Question: It turns out that a store cannot have duplicate IDs. When i remove this field, records display - which means the grid is not respecting the 'pageSize'
I'm having an issue getting all my store records to display in my grid. The data is returning appropriately from a JSON request, and the pagingtoolbar behaves correctly.
Here's my store:
'''
var store = Ext.create('Ext.data.Store', {
storeId : 'resultsetstore',
autoLoad : false,
model : model,
pageSize : itemsPerPage, // 3
proxy: {
type : 'ajaxwithpayload', //custom ajax proxy to read 'jsonData'
url : 'MCApp',
jsonData: searchquery,
reader: {
type : 'json',
root : 'elements'
}
}
});
'''
I load the store here, and all the correct results are returned:
'''
store.load({
params: { start: 0, limit: itemsPerPage },
callback : function(records, operation, success) {
if(success) {
mainresponse = operation.response.responseText;
if( mainresponse.length == 0 ){
alert('No results returned');
return;
}
var jsonResponse = Ext.JSON.decode(mainresponse);
}
else {
alert('Search Failed: Could not reach the server');
}
'''
And lastly, a simple grid with 'pagingtoolbar':
'''
var grid = Ext.create('Ext.grid.Panel', {
title: 'Test Data',
store: store,
columns: [{
text: 'Technical Name',
dataIndex: 'tech'
}, {
text: 'ID',
dataIndex: 'element.id'
}, {
text: 'Name',
dataIndex: 'name',
mapping: 'element.name'
}, {
text: 'View',
dataIndex: 'view'
}, {
text: 'Description',
dataIndex: 'description'
}],
dockedItems: [{
xtype: 'pagingtoolbar',
store: store,
pageSize: itemsPerPage,
dock: 'bottom',
displayInfo: true
}],
renderTo: Ext.getBody()
});
'''
The problem here is that not all of my results load into the grid. It seems that when a duplicate ID is encountered, it cuts the results short. That be the problem, just my guess
In my logs I see all the data I need returned. In the picture below, I should have with the same 'Element ID 001', however only one is displayed:

Another thing to note is that when I click the Next Button on my pagingtoolbar, the results do not change, and it also reads as a on my console. I'm not sure if it's supposed to do that or be a ?
I used lightning bolts to show how it is that this isn't working
Any ideas?
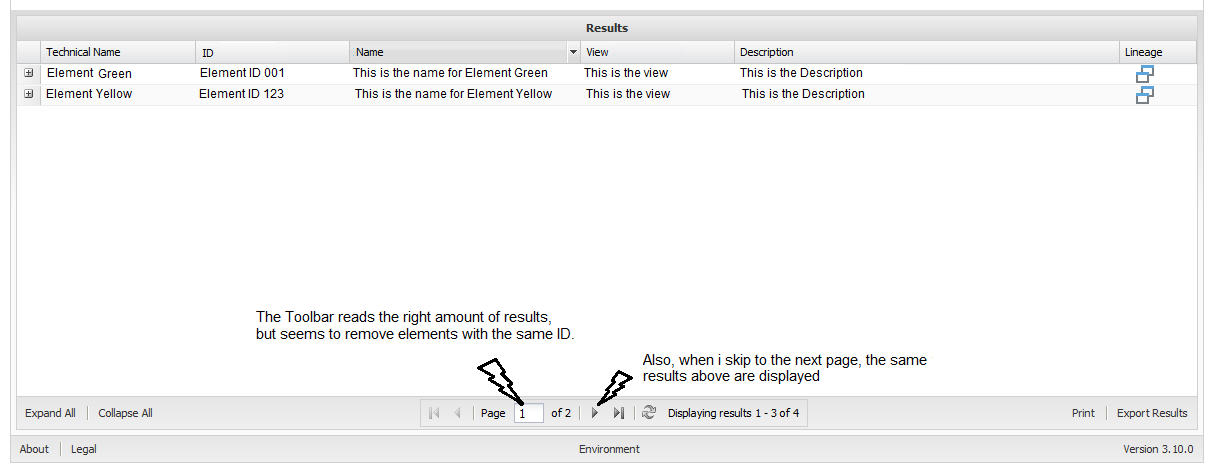
Answer: A very important thing to note is that the is responsible for paging not ExtJS. The server , but only the rows of the . You server side code must take in account the parameters 'page', 'start' and 'limit' for getting the client side to work.
I think that, beside the duplicated ids, is the main reason for your problems. It is especially the reason, why you see the same data on page one and on page two:
ExtJs asks the server for the data of page 1 and gets all rows. Later, ExtJs asks the server for the data of page 2 and gets again the same rows. This cannot work.